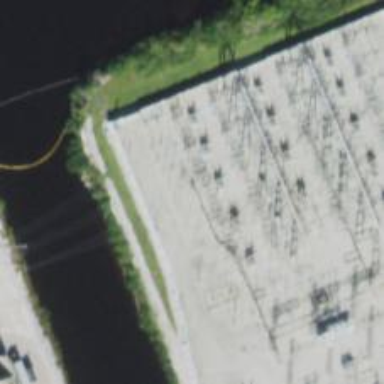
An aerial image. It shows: Switch used for power control.